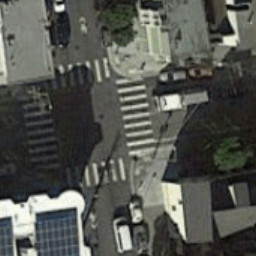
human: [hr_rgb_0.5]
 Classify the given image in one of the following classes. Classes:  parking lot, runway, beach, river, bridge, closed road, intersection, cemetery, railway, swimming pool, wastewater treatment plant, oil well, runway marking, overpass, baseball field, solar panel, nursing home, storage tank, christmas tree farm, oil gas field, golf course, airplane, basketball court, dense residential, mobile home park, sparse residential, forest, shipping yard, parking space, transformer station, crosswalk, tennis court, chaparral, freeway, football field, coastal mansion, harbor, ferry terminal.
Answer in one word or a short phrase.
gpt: crosswalk